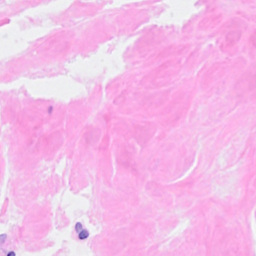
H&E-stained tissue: Breast